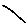
Label: line